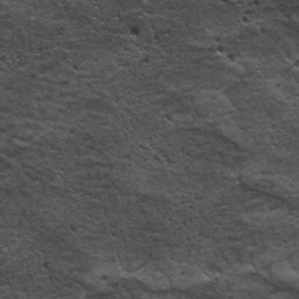
Label: frost